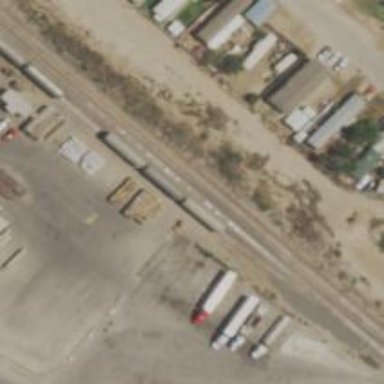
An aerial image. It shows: Railway siding for service.